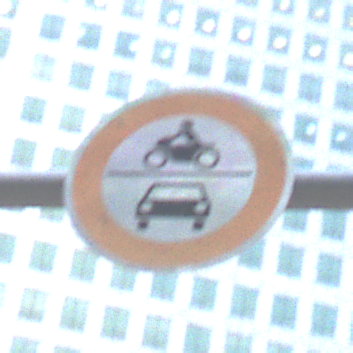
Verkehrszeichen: VerbotKraftfahrzeuge
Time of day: MorningAfternoon
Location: Outdoor (Urban)
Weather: PartlyCloudy
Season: NotSpecified
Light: Natural